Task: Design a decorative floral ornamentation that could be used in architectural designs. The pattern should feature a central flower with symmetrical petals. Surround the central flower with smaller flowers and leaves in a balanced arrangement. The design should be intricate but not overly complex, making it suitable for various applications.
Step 966:
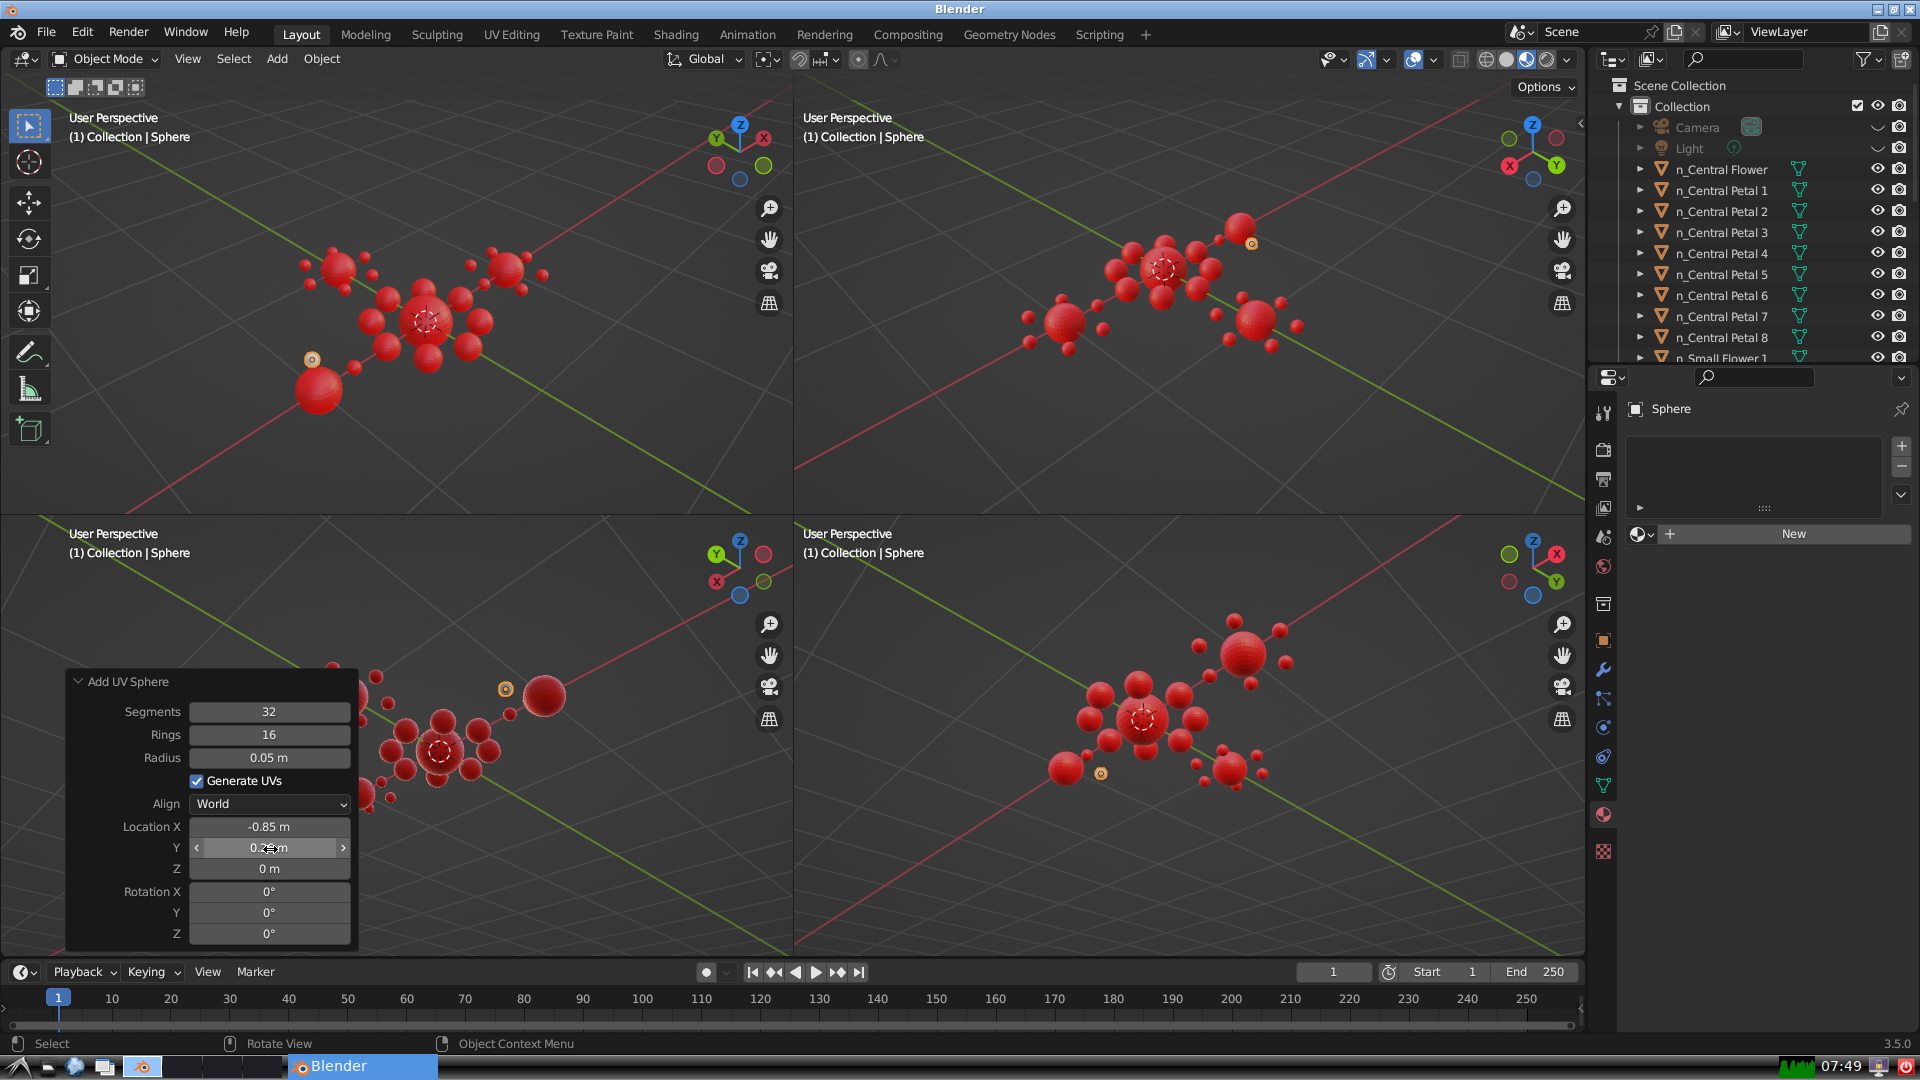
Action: {"mouse_move": [270, 867]}